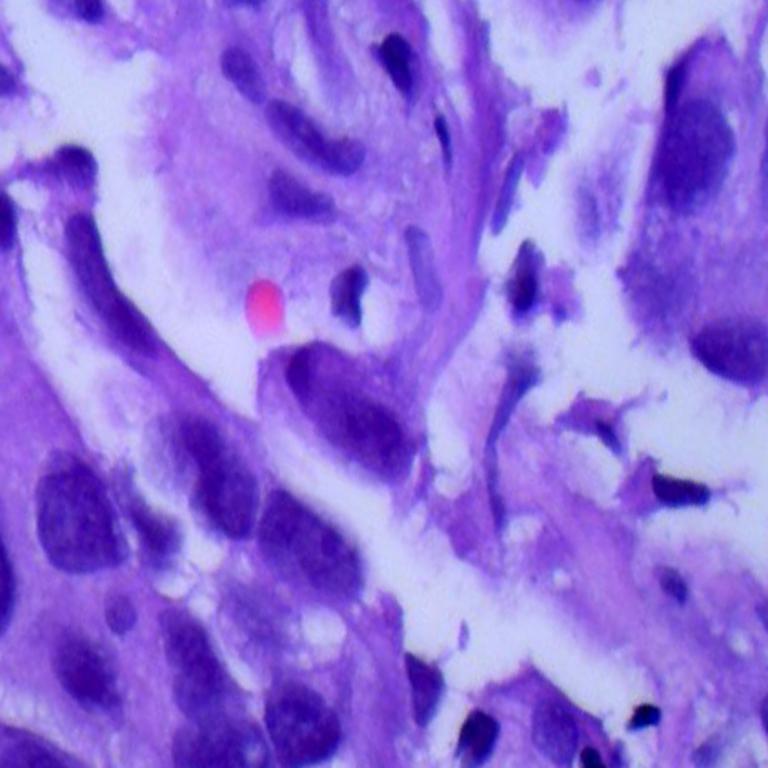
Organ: lung
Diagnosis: adenocarcinomas